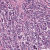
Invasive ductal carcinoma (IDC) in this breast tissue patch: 1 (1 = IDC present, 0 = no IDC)